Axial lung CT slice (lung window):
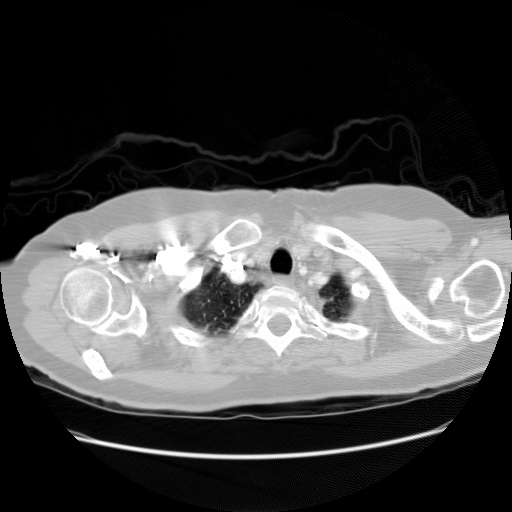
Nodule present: no